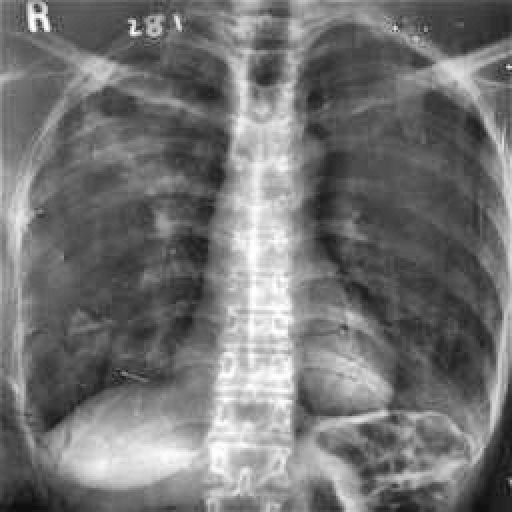
Finding: TUBERCULOSIS